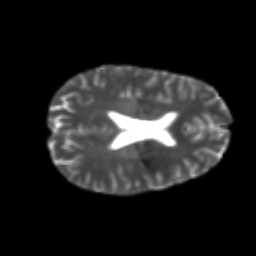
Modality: T2w
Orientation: axial
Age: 24
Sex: female
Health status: healthy
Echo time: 0.074 s